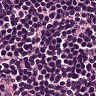
Metastatic tissue present: no